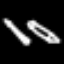
Label: pencil